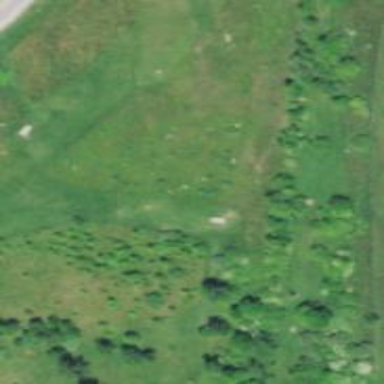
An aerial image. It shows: Disc golf tee.